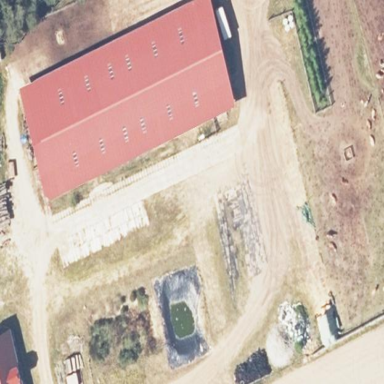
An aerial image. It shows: Farmyard area.